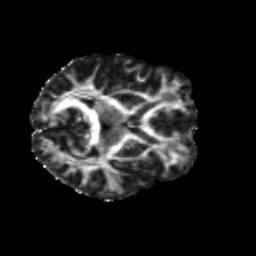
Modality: FA
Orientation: axial
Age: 25
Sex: male
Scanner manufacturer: siemens
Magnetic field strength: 3 T
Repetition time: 8.8 s
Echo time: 0.085 s